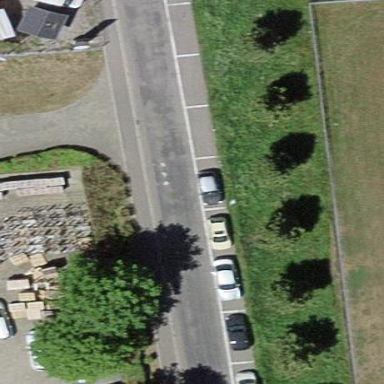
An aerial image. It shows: Street-side parking area.